Field crop: tomato
Growth stage: 1
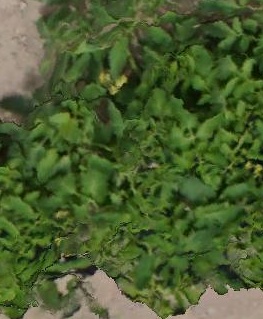
Species: tomato